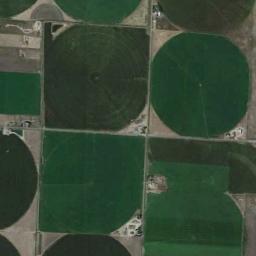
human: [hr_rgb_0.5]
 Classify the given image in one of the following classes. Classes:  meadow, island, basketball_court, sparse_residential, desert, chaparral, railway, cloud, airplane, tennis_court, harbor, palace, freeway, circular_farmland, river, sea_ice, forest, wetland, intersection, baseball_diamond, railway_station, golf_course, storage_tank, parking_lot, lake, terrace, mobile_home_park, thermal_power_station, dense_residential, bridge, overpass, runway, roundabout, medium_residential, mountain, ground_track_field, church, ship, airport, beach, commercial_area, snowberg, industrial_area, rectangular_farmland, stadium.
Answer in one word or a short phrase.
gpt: circular_farmland